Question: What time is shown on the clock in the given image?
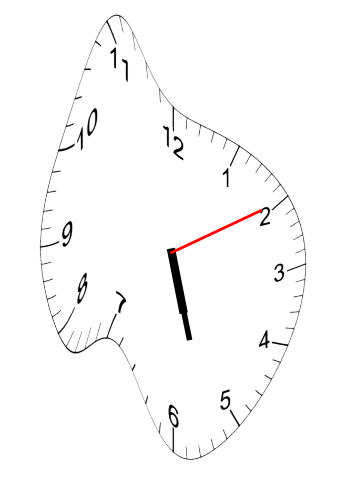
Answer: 05:27:10